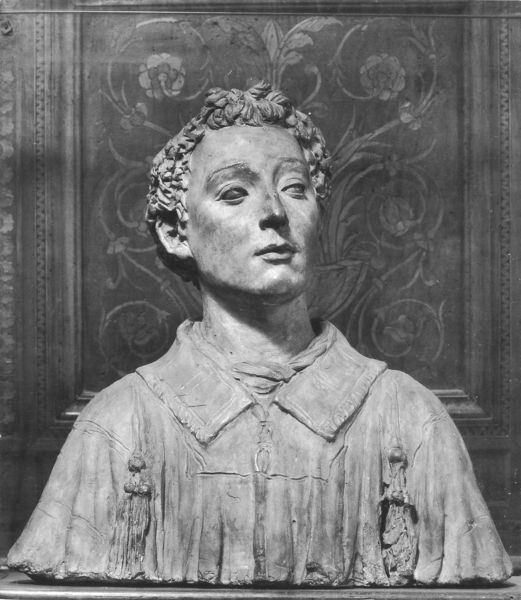
Titel: Büste des hl. Laurentius
Künstler: Donatello
Standort: Florenz, S. Lorenzo (EU - I - Toskana)
Schlagwörter: kopf, mann, umhang, weiß, blumen, holz, marmor, mund, nase, ohr, schwarz, blick, blüten, malerei, muster, ornament, hemd, jung, wand, augen, falten, kragen, stein, hals, auge, figur, haare, mantel, brustbild, kinn, lippen, locken, skulptur, lächeln, büste, halstuch, plastik, sein, revers, schwarzweiss, jüngling, kassette, stele, wandtäfelung, täfelung, wandtafel